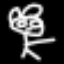
Label: frog